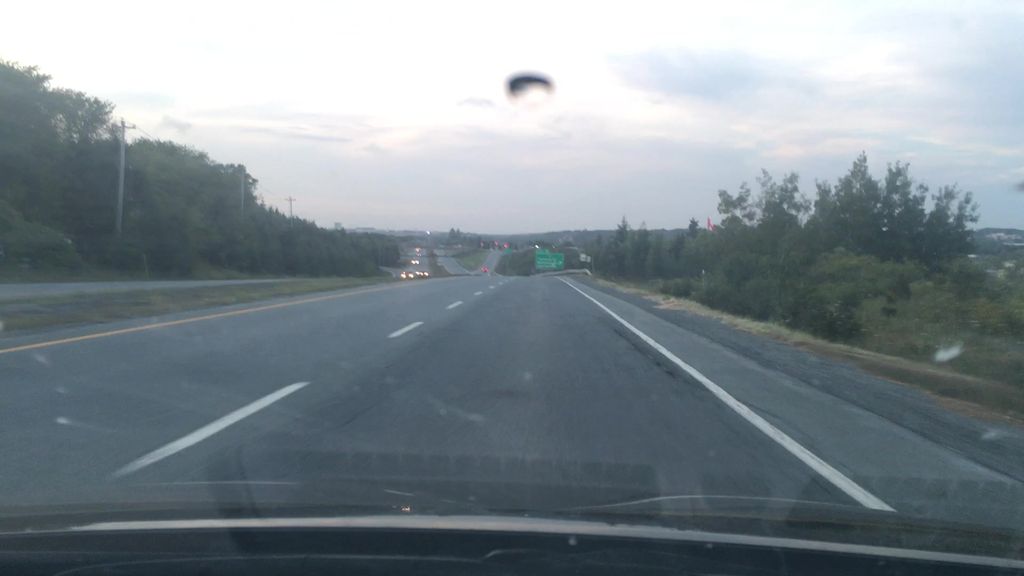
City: halifax